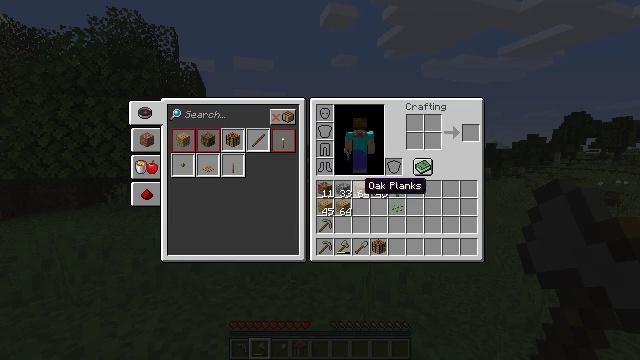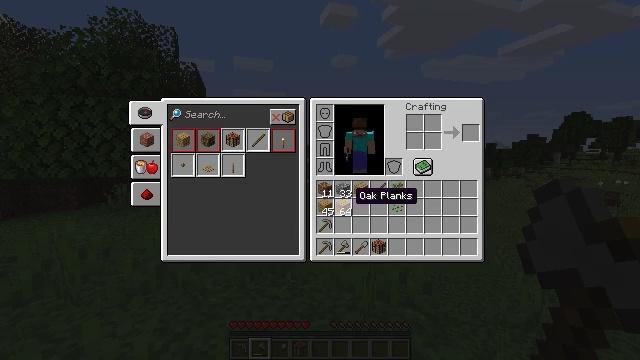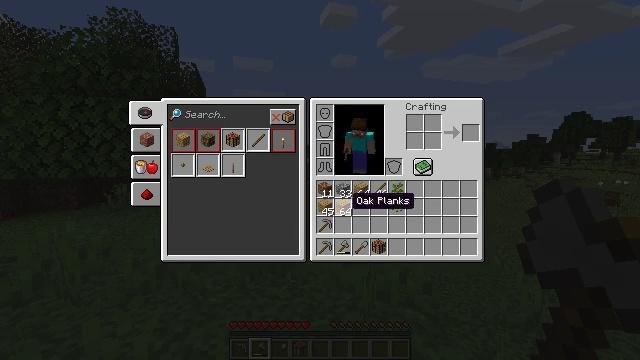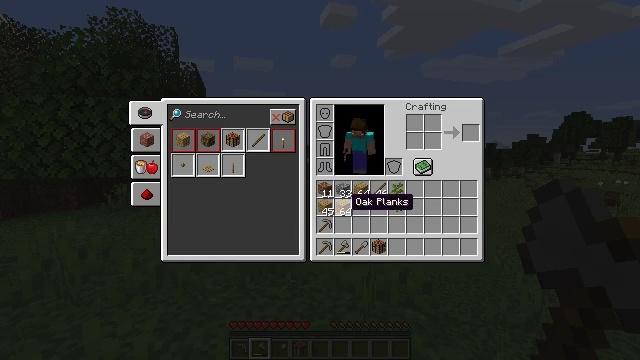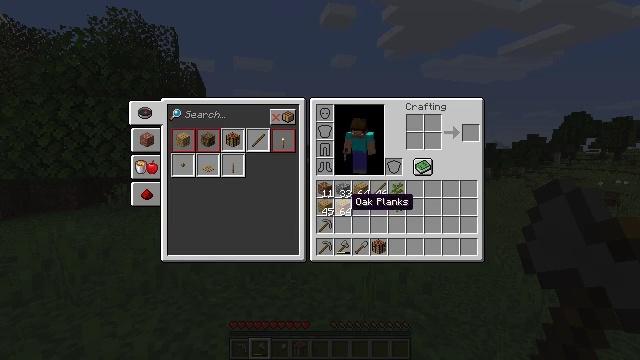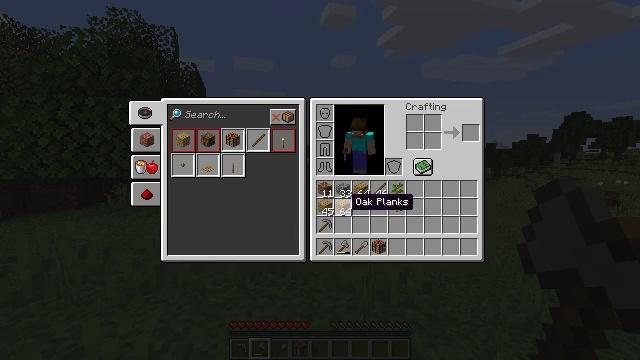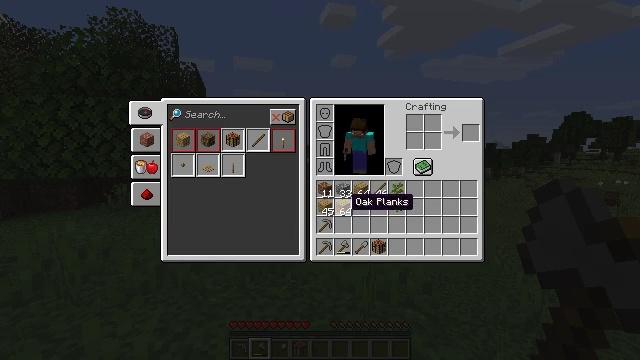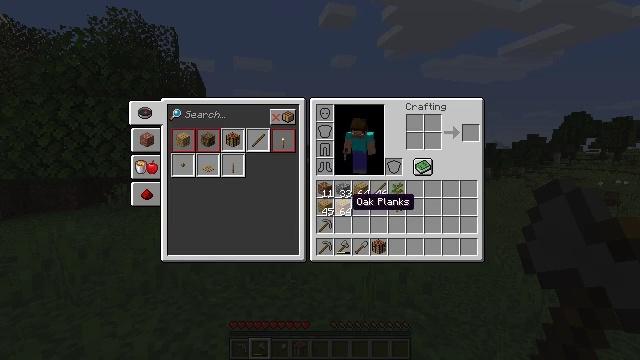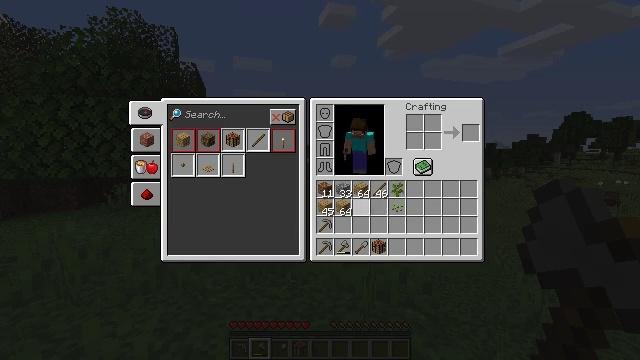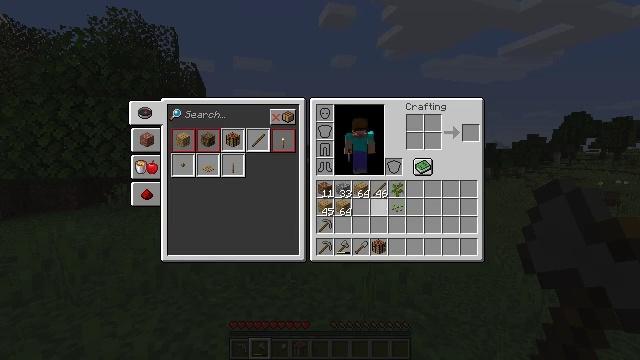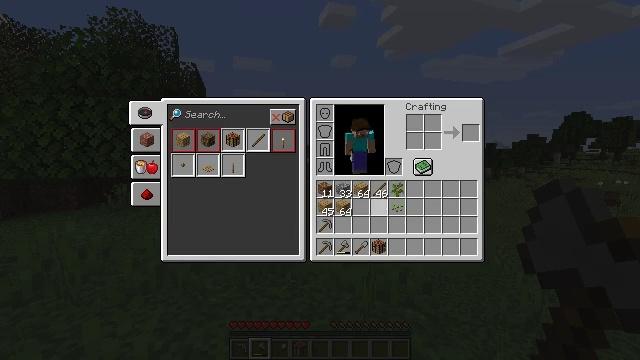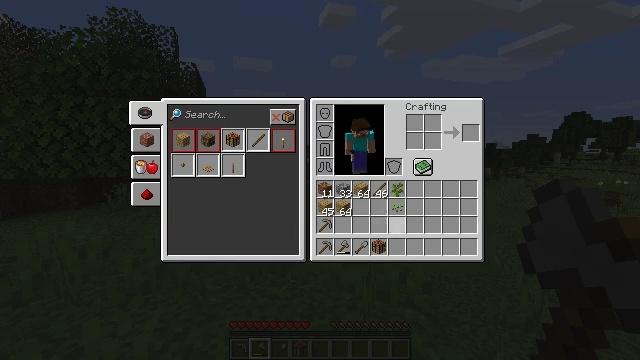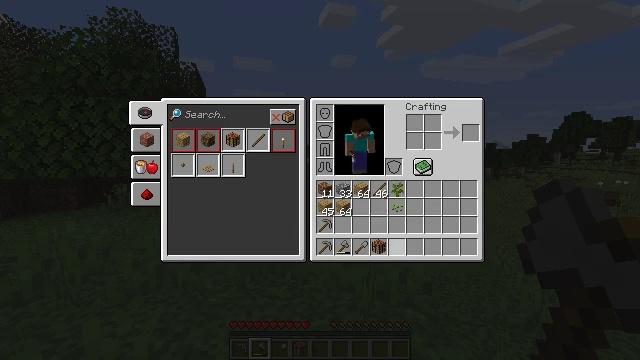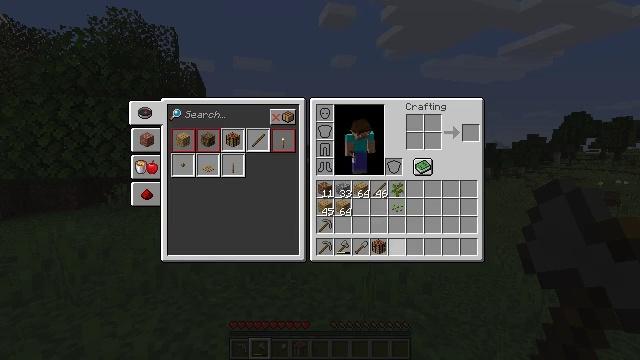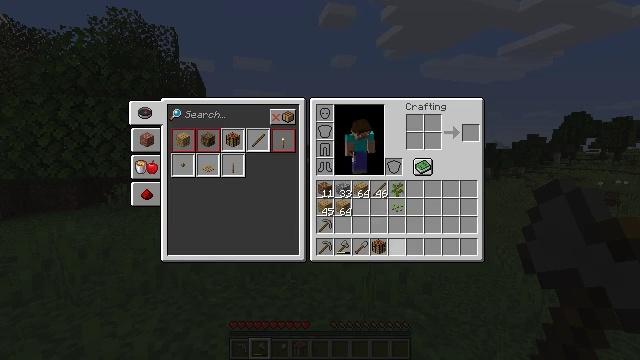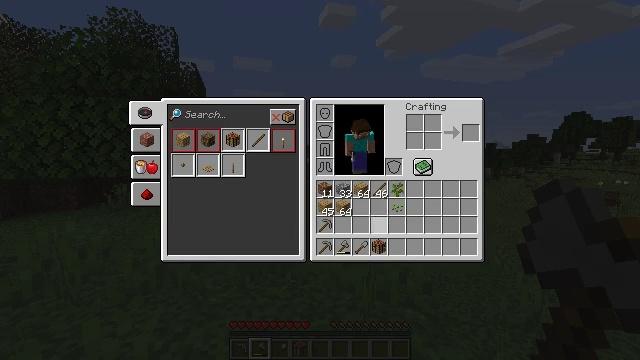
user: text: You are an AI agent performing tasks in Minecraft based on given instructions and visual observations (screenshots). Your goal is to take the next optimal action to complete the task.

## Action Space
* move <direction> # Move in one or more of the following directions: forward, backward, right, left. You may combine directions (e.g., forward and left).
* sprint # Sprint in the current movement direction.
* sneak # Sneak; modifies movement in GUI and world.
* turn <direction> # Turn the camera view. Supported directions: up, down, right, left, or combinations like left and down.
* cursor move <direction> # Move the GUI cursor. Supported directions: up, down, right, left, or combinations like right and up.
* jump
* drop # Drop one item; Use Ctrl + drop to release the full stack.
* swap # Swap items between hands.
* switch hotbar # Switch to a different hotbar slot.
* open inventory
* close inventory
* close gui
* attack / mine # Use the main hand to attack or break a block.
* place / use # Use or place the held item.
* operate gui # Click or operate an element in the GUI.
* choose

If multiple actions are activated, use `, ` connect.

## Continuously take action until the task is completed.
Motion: motion action
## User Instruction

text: Collect tall grass by breaking it.
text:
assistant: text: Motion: cursor move left and down
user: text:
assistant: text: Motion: no_op
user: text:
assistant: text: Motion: no_op
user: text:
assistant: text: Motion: no_op
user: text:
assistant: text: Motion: no_op
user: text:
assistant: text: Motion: no_op
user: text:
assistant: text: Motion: no_op
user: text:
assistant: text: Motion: cursor move right
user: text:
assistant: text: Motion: cursor move right
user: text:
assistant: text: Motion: no_op
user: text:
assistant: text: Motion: cursor move right and down
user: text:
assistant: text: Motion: cursor move down
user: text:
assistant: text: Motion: no_op
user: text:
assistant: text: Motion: cursor move left and up
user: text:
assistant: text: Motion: cursor move left and up
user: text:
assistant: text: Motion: cursor move up
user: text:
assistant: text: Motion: no_op
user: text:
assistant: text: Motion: cursor move up
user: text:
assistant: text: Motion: no_op
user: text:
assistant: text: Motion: no_op
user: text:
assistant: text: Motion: cursor move down
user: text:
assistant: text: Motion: cursor move right and down
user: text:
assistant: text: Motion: cursor move right and down
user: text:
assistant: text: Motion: cursor move right
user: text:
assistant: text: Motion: no_op
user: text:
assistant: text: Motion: cursor move up
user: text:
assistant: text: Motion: cursor move up
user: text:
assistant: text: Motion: cursor move up
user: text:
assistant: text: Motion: no_op
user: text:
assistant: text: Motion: cursor move right